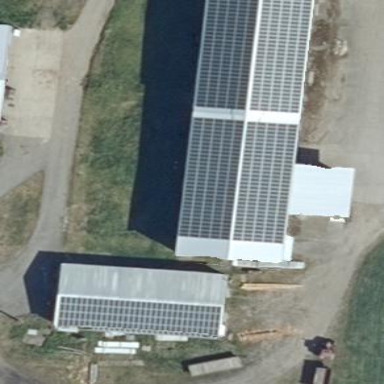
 generating electricity through photovoltaic methods."